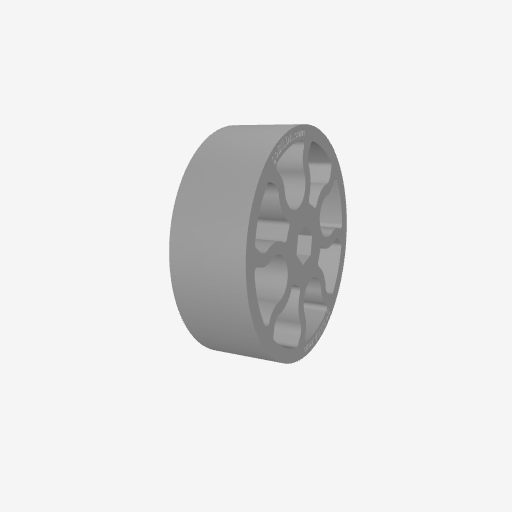
Part: GeckoWheel48OD